Question: I remember seeing someone use a shortcut in NetBeans to open a dialog similar to phpStrom that can open files based on class names or is it file name. whats that?

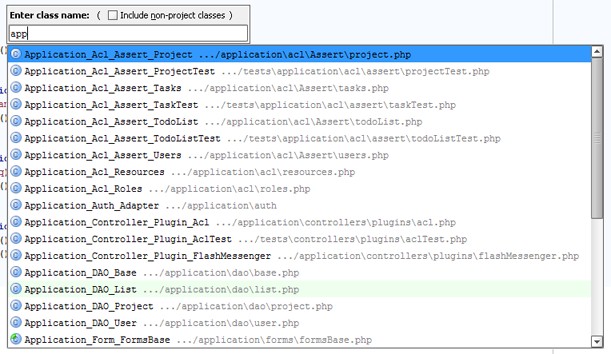
Answer: I'm fairly certain you are referring to the "Quick File Chooser" plugin. As someone else points out, though, there are several other candidates. I list them below...
:
By default -- opens the dialog, and once the plugin is installed, you will get the dialog pictured here automatically:

(The Quick File Chooser plugin replaces the default open project dialog with its own.)
When opening a file with the Quick File Chooser plugin, you see this:

I did not find that the plugin was able to open based on a class name.
Quick File Chooser is available through the <URL>
By default -- opens the dialog, and the QFC plugin, you will get the default dialog:

The default dialog is this:

The dialog does not have a keyboard shortcut by default, but you can easily add it:
- - - -
:
The dialogs are provided by core NetBeans, and are available even if the QFC plugin is installed (the QFC plugin does not override them).
The dialog is --.

: -, appears to list classes, variables, and all sorts of stuff.

: ---

For PHP projects, and appear to list the same set. As mentioned, all of these are available on the menu.
In NetBeans:
- - - <URL>- - - -